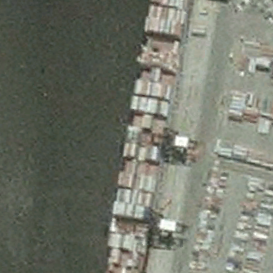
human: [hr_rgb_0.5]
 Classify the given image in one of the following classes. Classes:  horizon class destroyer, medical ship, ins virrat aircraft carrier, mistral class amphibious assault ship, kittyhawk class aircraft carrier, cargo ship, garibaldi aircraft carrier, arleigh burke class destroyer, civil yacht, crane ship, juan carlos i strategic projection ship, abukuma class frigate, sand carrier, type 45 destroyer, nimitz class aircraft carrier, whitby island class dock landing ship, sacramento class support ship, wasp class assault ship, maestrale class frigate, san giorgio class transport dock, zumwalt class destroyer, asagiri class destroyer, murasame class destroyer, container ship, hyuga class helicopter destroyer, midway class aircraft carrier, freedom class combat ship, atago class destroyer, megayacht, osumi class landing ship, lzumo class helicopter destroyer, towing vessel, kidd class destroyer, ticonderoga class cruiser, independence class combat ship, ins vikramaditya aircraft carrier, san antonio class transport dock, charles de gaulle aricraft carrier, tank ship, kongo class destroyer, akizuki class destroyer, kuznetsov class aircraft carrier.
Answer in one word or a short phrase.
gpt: Container ship